Interaction volume radius: 5 \u00c5
Interaction volume height: 35 \u00c5
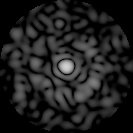
Disorder parameter: 0.8549